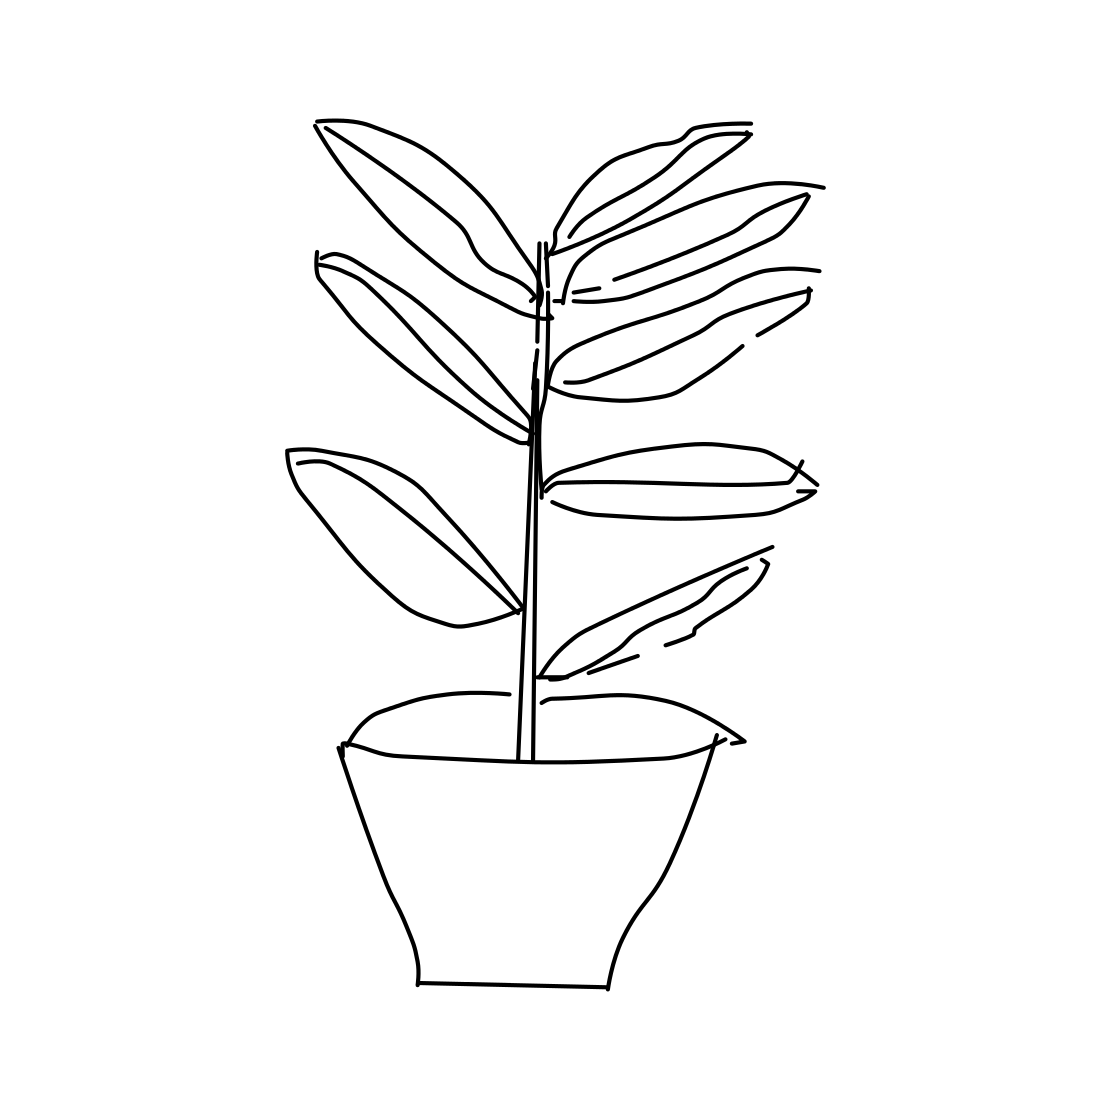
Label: potted plant